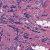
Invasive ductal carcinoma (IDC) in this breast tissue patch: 1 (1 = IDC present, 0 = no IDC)